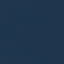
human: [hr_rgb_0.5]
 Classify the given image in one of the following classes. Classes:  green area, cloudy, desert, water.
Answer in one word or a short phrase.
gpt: water